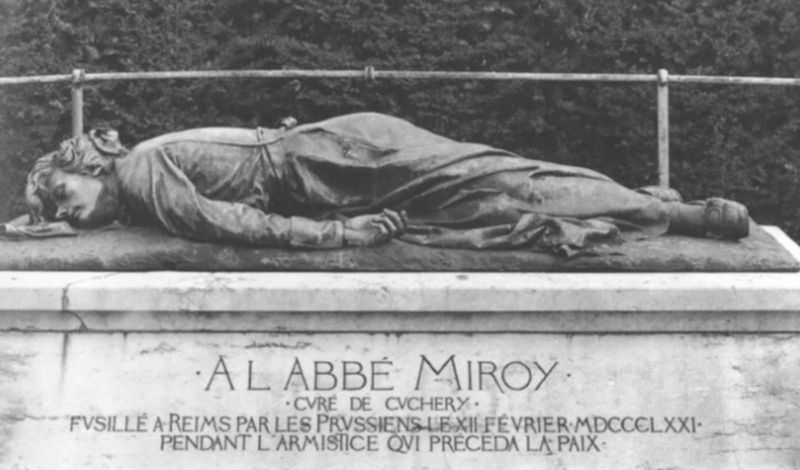
Titel: Grab des Abbé Miroy
Künstler: René de Saint-Marceaux
Standort: Reims, Nordfriedhof (EU - F)
Schlagwörter: hand, kopf, mann, schlaf, umhang, weiß, frau, haar, marmor, nase, schwarz, zaun, gesicht, leiche, stein, tod, tot, busch, büsche, mantel, umrandung, statue, relief, liegen, schlafen, schuhe, hecke, französisch, geländer, foto, fotografie, buch, denkmal, schwarzweiß, friedhof, schuh, grab, leichnam, dekce, gedenken, grabmal, daten, latein, stin, jude, grabplatte, skuptur, abbe, mira, al abbe miroy, miroy, sarkgophag, alabbe, sn